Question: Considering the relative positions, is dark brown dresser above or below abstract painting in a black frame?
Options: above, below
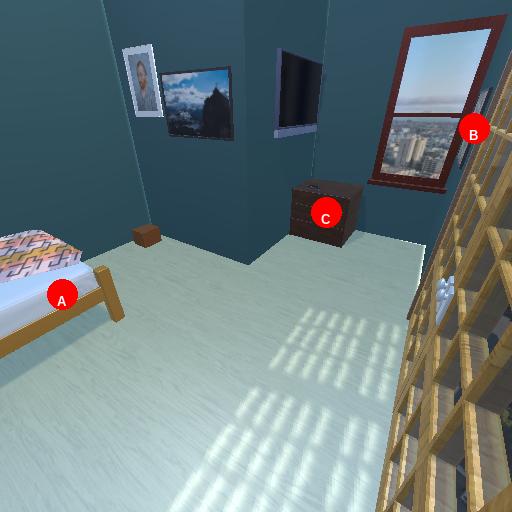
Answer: above